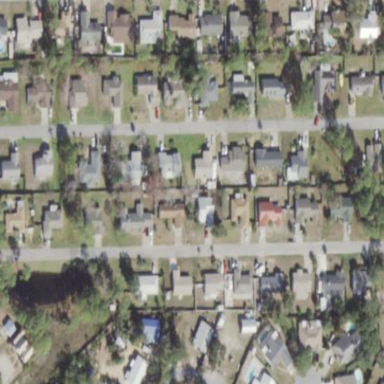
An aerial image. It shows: Residential area composed of single-family homes.